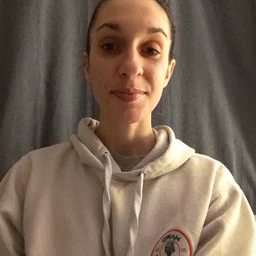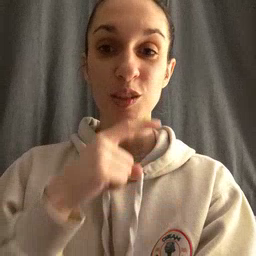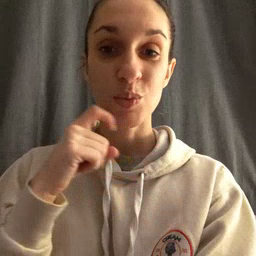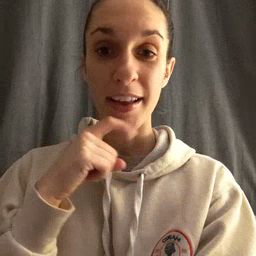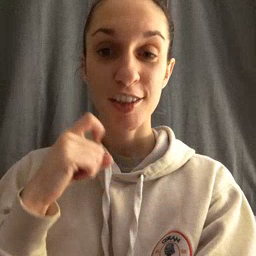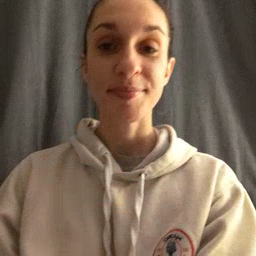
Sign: dryer